Question: I want to display a 'tooltip' with text and an when the over a specific button. Below are two variants of this that I've seen, but I couldn't find information about the implementation.

<URL>
<URL>
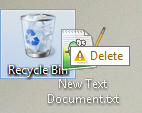
Answer: Take a look at <URL> -- custom Icons can be used in Windows XP SP2 and later.